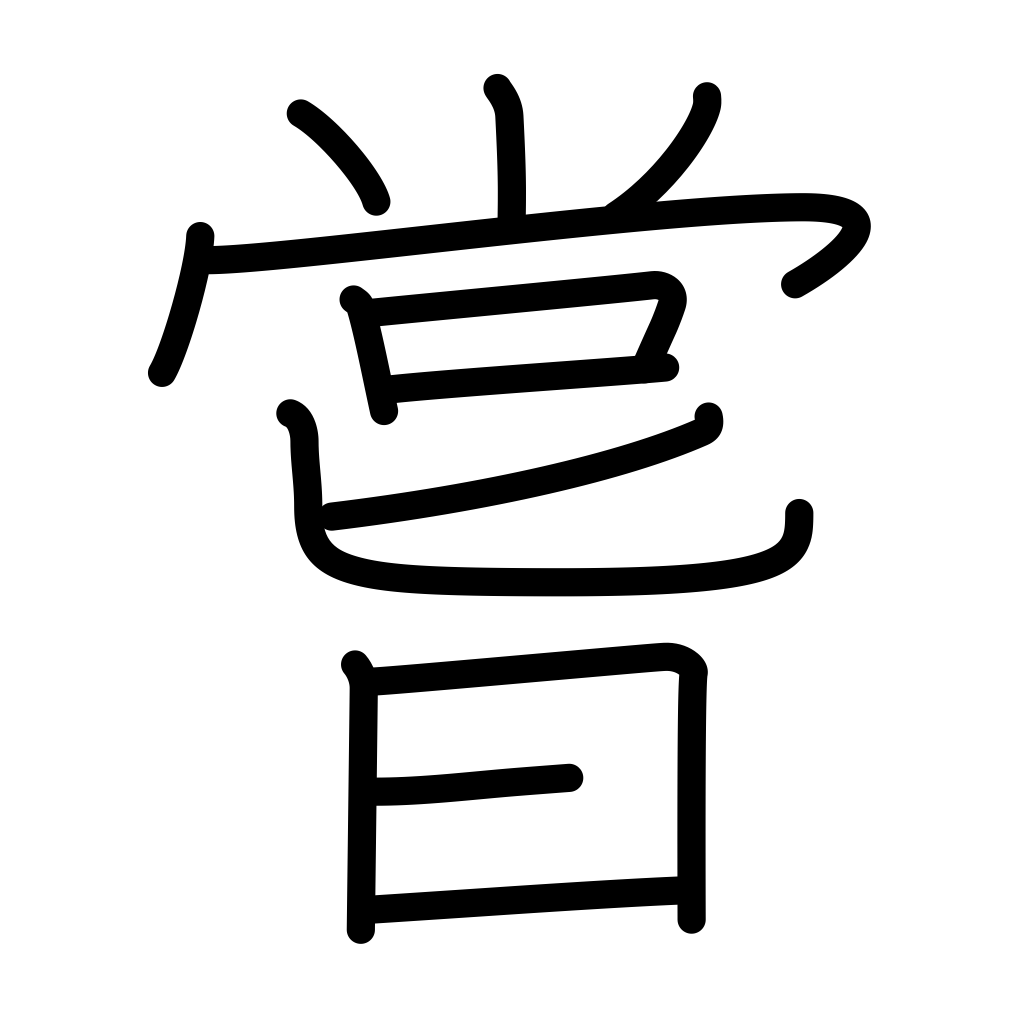
Meaning: once, before, formerly, ever, never, ex-, lick, lap up, burn up, taste, undergo, underrate, despise